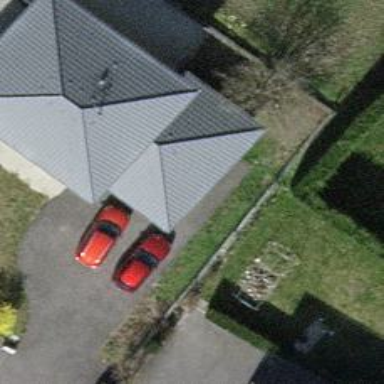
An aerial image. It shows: Garage building.